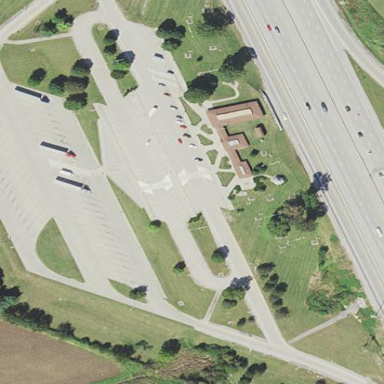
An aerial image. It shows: Rest area along the road.